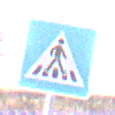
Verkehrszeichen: FussgaengerueberwegLinks
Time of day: SunriseSunset
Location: Outdoor (Suburban)
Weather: PartlyCloudy
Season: NotSpecified
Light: Natural